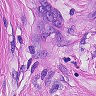
Metastatic tissue present: yes